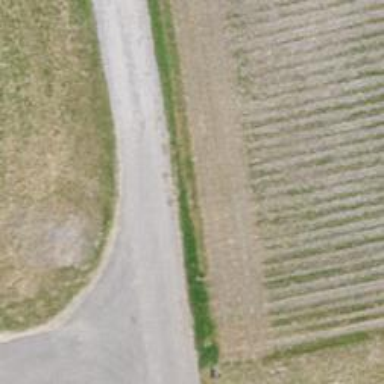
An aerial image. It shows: Unpaved track with grade 1 tracktype.